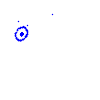
Particle: pion